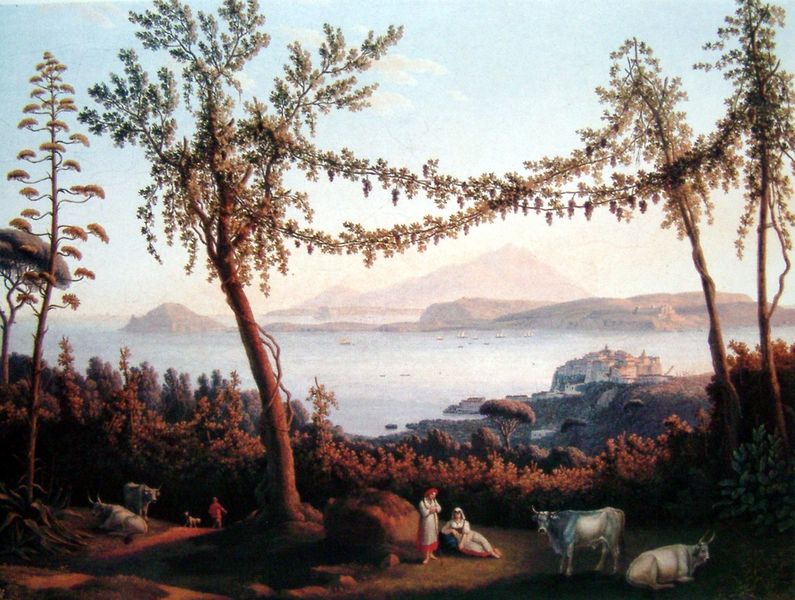
Titel: Blick auf den Golf von Pozzuoli I
Künstler: Jacob Philipp Hackert
Standort: Roma
Institution: Galleria Nazionale d'Arte Moderna di Roma
Schlagwörter: baum, berg, blau, blätter, felsen, gemälde, gruppe, himmel, laub, meer, schatten, wasser, weiß, wolken, baumstämme, bäume, fluss, frauen, grün, landschaft, menschen, mädchen, ocker, see, sitzen, stadt, teich, ufer, äste, abend, braun, frau, grau, kleid, licht, schwarz, szene, gras, hund, rot, tier, tiere, weg, wiese, wolke, beige, fest, malerei, stehen, stein, steine, öl, ast, baumstamm, dämmerung, erde, ferne, horizont, häuser, hügel, kühe, natur, stamm, strauch, vieh, weide, weite, zweige, büsche, gebüsch, gewässer, sonne, insel, stehend, kind, paar, girlande, pflanzen, renaissance, rosa, wald, bauern, boot, boote, genre, kinder, ranken, küste, schiffe, ruhe, liegen, ansicht, italien, berge, fels, gebirge, gipfel, hang, dorf, dunst, sonnenuntergang, herde, kuh, landschaftsmalerei, rind, vegetation, idylle, rast, hafen, romantik, stämme, liegend, graun, abendrot, bauer, bucht, silhouetten, ozean, rinder, burg, türme, idyll, urlaub, festung, idyllisch, lichtung, gebet, girlanden, entspannt, landschaftsbild, griechenland, hain, siedlung, aloe, hörner, arkadien, ochsen, stier, hirte, hirten, hirtin, schäfer, koch, joseph anton koch, details, vesuv, inseln, gehörn, pastorale, kastell, erholung, abendgebet, nonnen, agarven, liane, bosch, arkadisch, landscape, selgelboote, wassr, hyronimus bosch, seew, huni, hirtinnen, fete galante, fischerbotte, grilande, sehnuscht, b, nobaum, zuchttiere